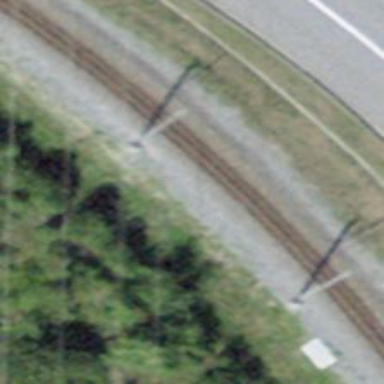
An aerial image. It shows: Catenary mast for power lines.